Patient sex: F
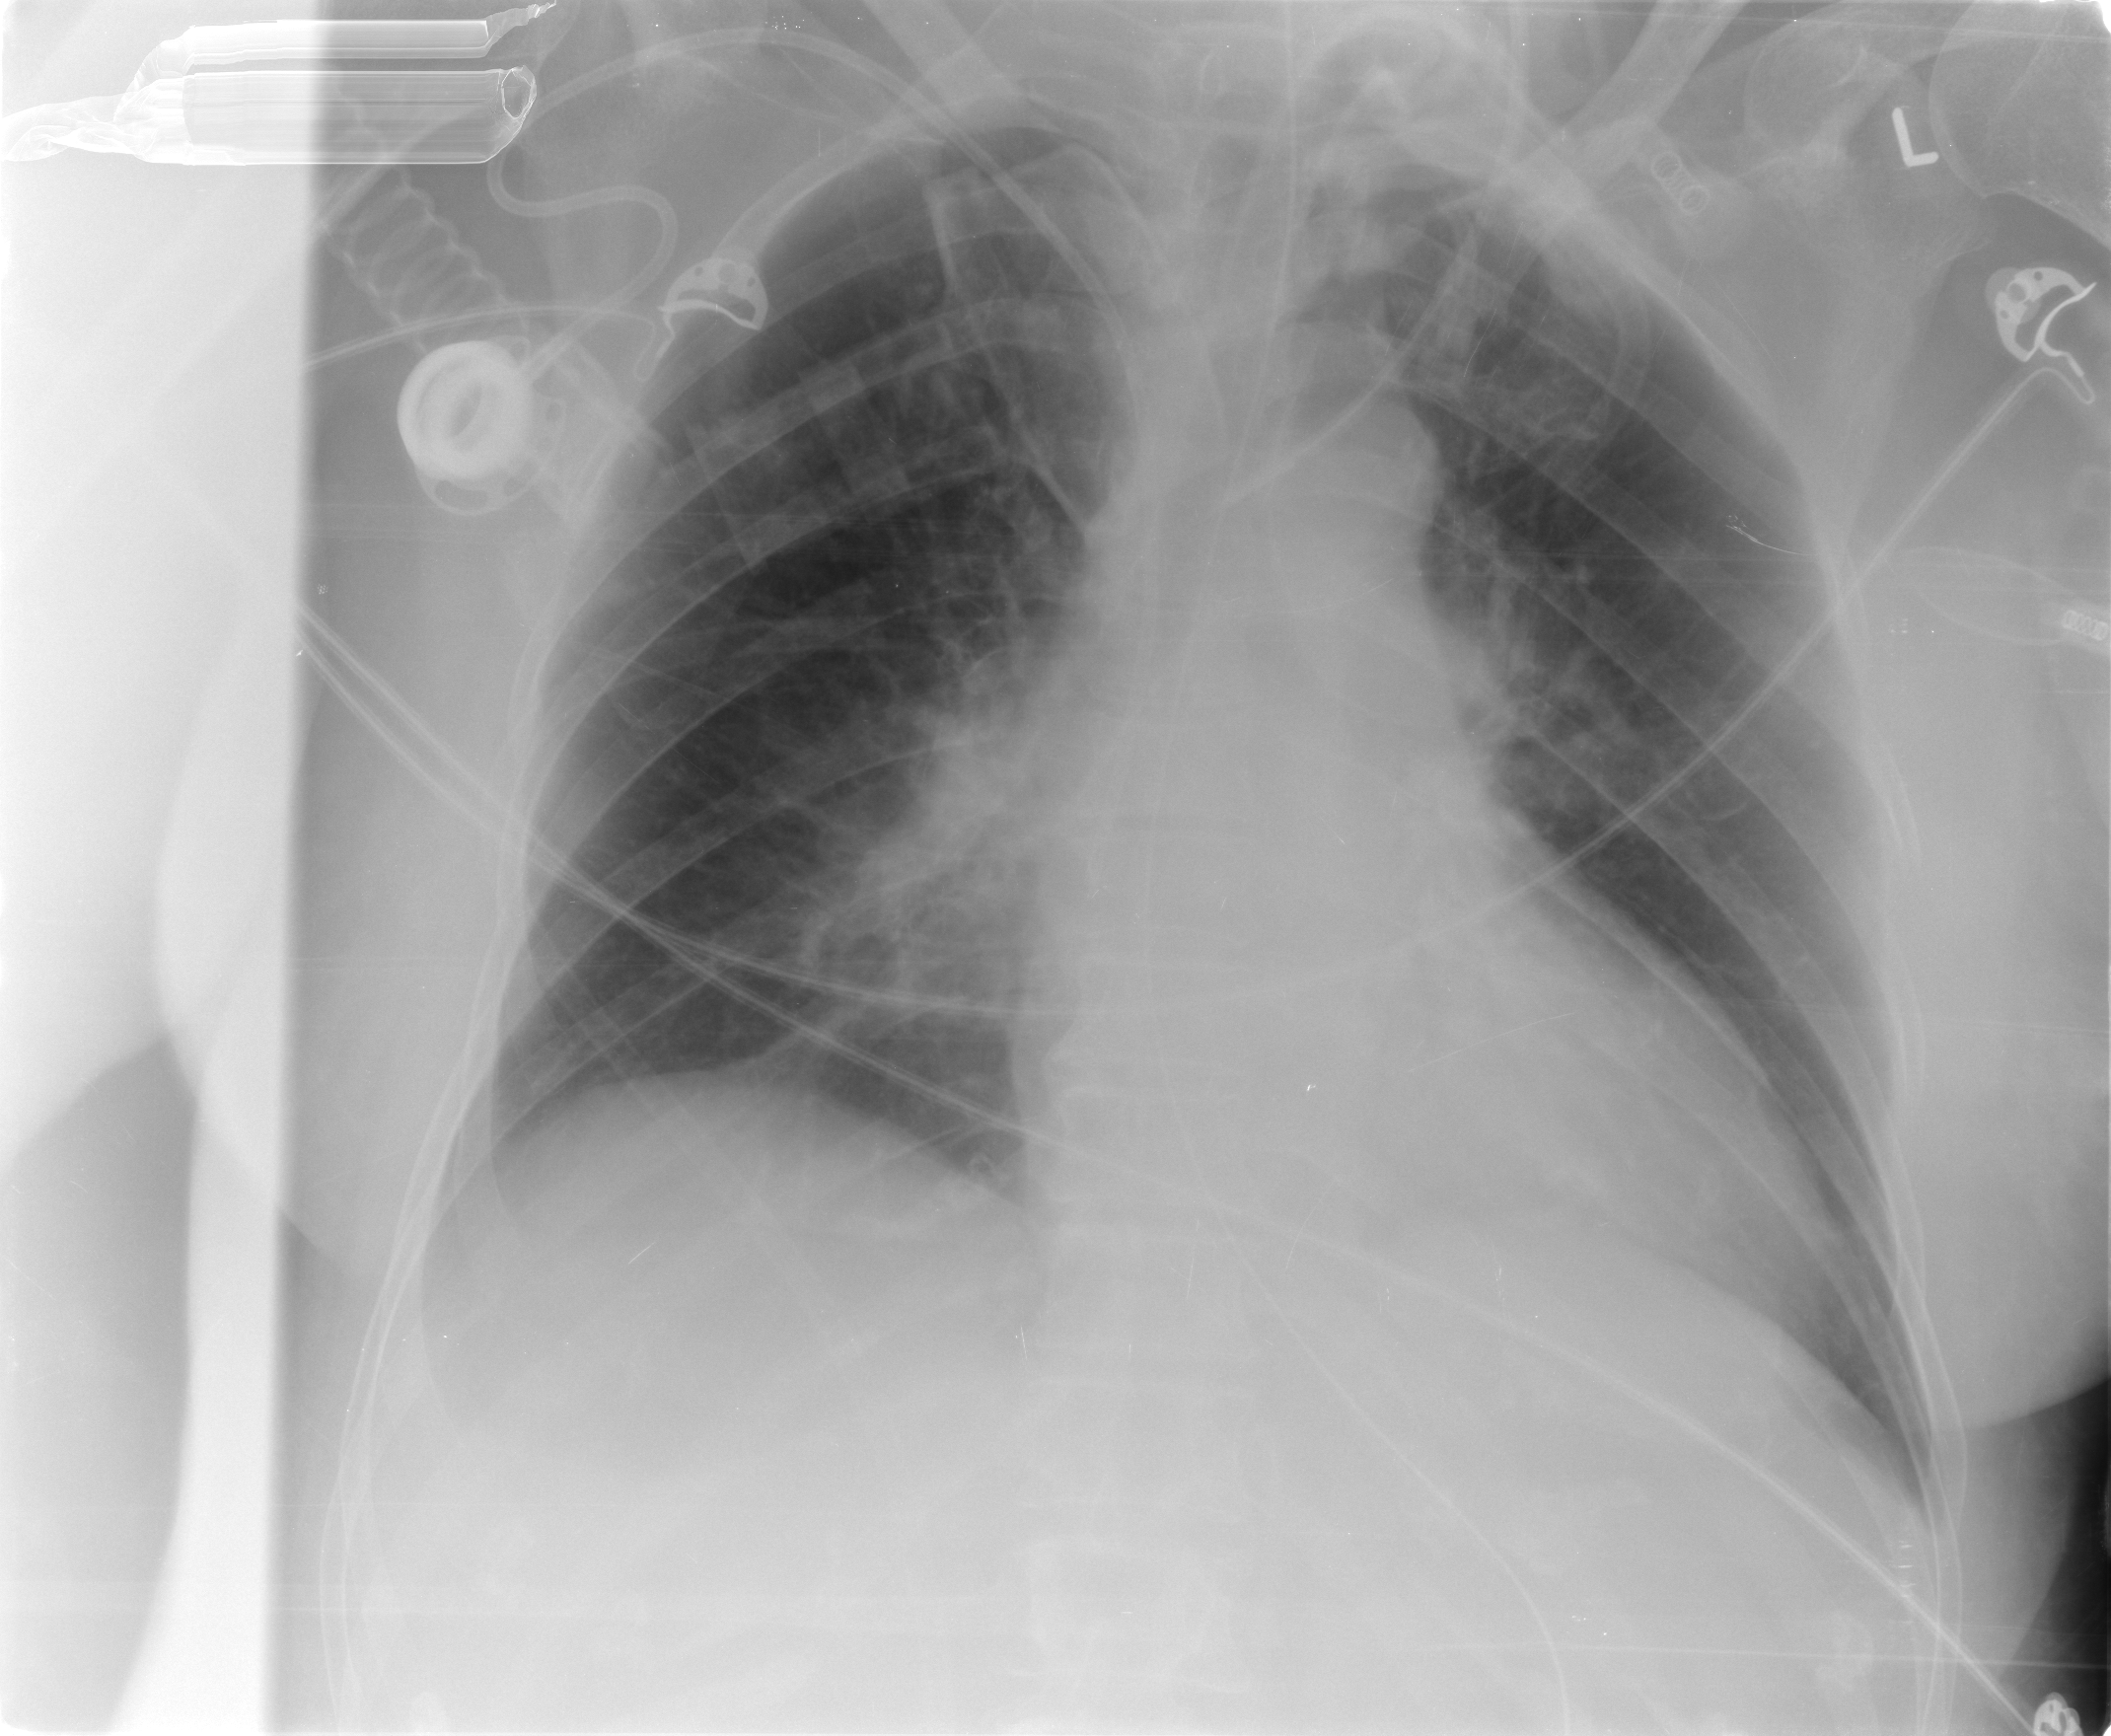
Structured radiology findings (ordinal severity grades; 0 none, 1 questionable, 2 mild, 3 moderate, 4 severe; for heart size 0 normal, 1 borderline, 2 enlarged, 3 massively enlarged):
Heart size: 1
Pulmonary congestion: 2
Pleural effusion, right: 0
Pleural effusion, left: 0
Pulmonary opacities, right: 1
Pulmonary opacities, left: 0
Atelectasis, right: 1
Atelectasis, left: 1